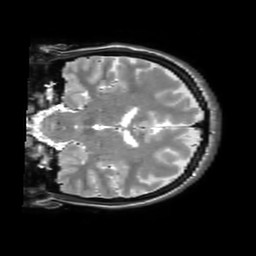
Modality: T2w
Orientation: coronal
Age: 20
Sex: female
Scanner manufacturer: philips
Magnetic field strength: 3 T
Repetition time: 3 s
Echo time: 0.08 s